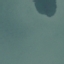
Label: SeaLake